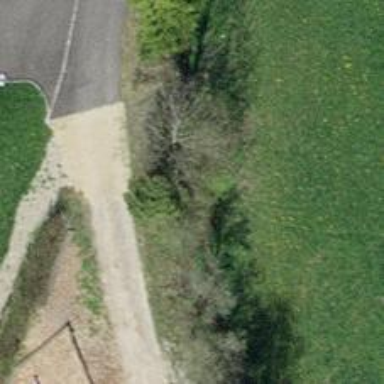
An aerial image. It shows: Hedge acting as barrier.